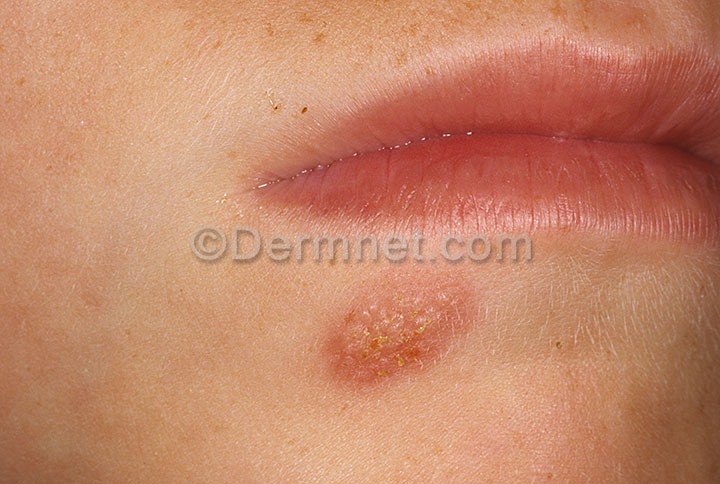
Disease: Warts Molluscum and other Viral Infections